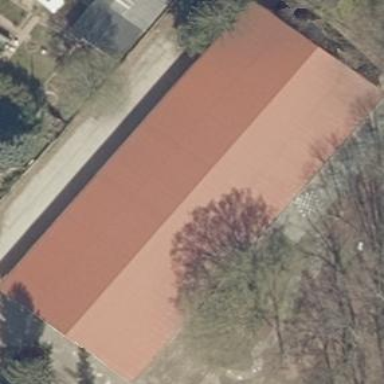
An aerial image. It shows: School building with gabled roof.